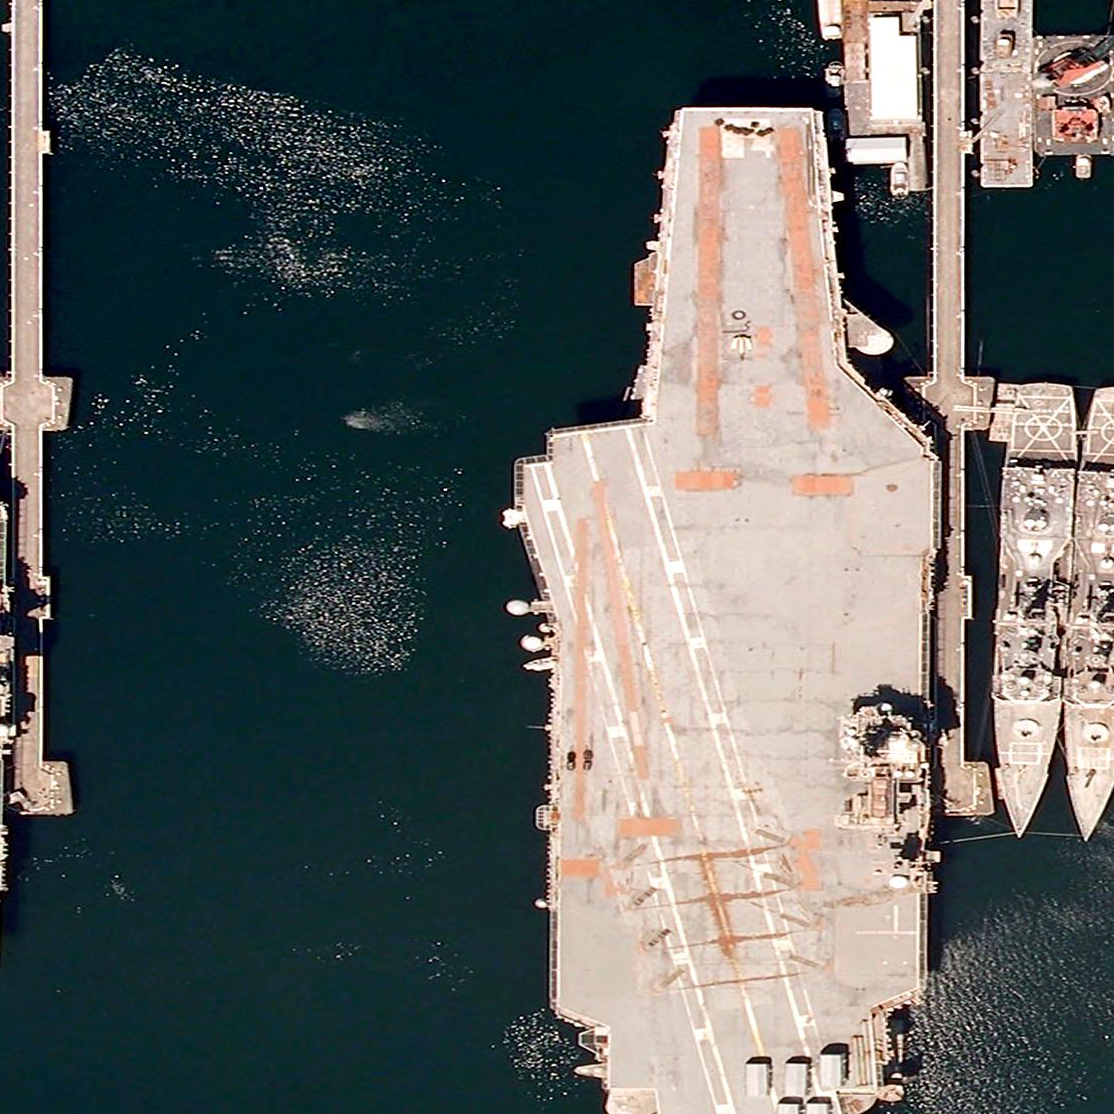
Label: aircraft_carrier